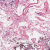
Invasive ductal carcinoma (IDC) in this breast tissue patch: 0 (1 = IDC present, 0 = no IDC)